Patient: sex M, age 36
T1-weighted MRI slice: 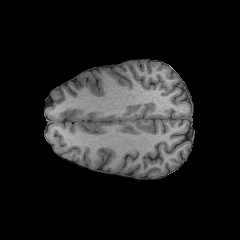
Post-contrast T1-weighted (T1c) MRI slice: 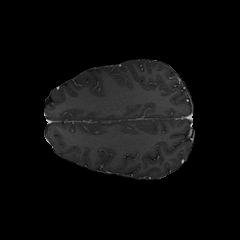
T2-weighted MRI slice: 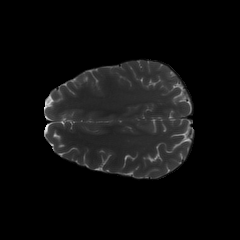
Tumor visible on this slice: no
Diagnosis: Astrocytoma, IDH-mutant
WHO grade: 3